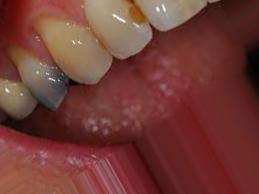
Condition: Tooth Discoloration